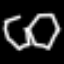
Label: octagon